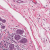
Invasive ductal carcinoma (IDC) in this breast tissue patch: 0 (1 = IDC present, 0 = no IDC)